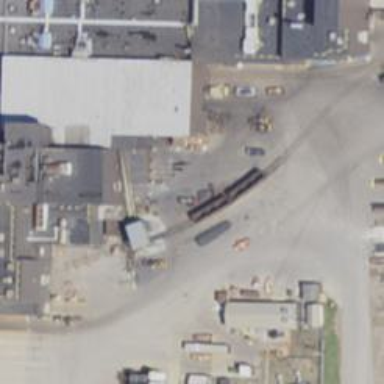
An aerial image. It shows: Rail spur service.